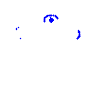
Particle: proton